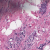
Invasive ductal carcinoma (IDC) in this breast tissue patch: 0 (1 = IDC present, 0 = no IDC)